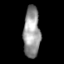
Tissue: skin
Cell type: Others
Senescence score: 0.7775
Nuclear area (px): 826
Mean DAPI intensity: 152.478